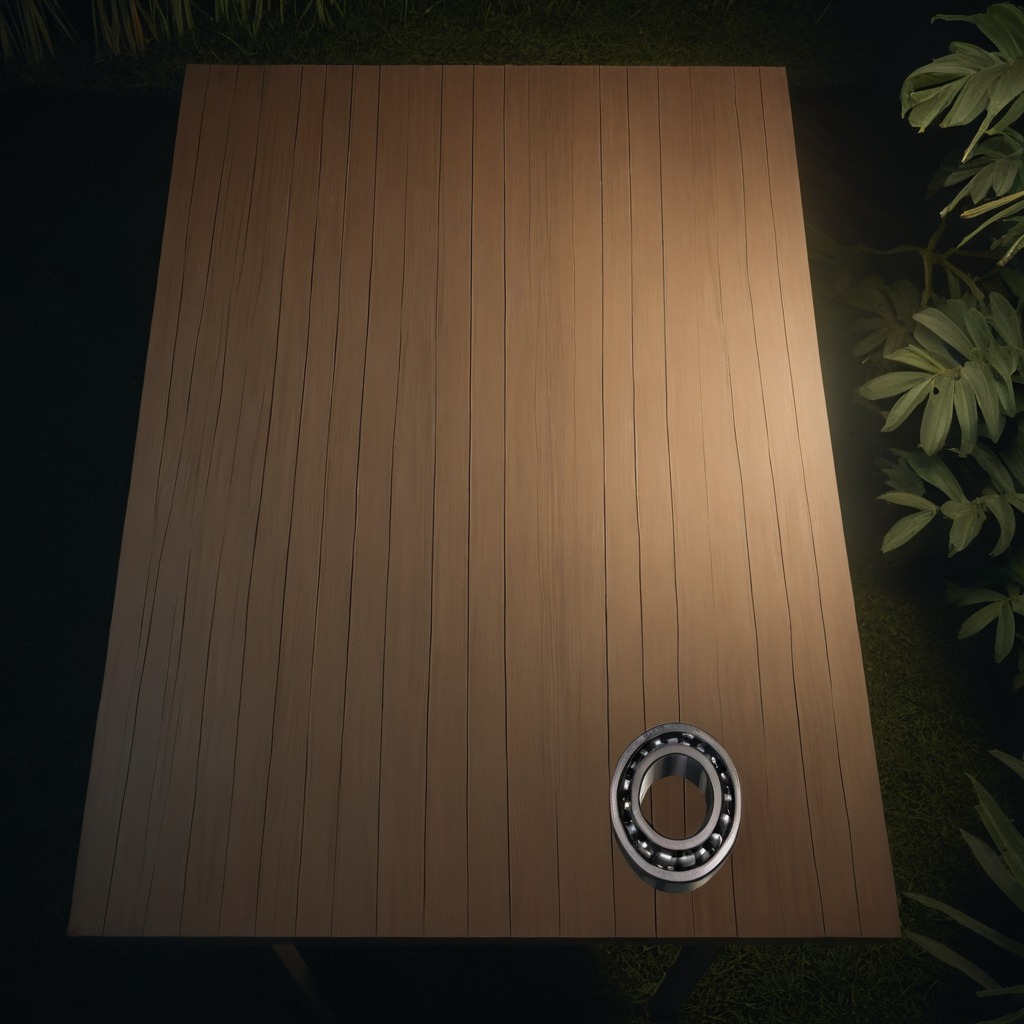
A metal ball bearing is lying on a wooden table inside a jungle field workshop tent at night.